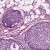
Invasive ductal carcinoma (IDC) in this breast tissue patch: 0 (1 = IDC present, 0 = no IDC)